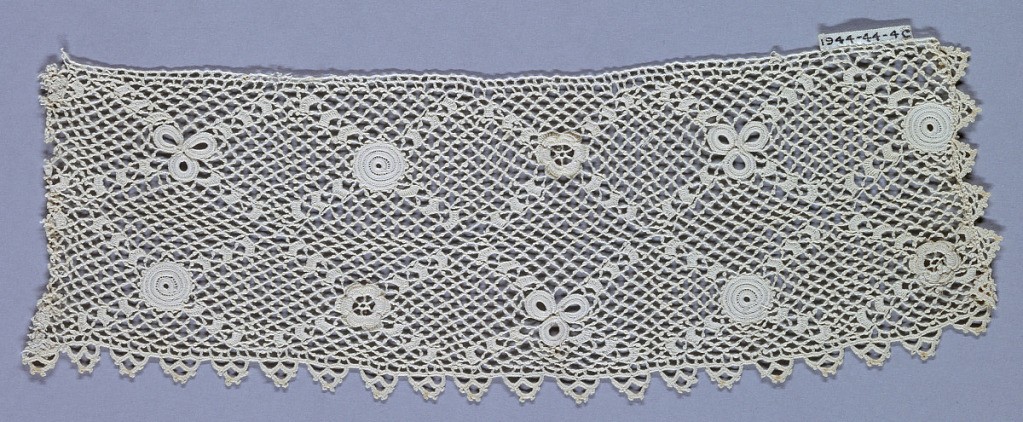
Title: Cuffs
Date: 19th century
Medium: linen Technique: crochet
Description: Two pair of crocheted lace cuffs in white linen.
a,b with roses and shamrocks on a picotee ground
c,d in an overall lozenge design